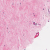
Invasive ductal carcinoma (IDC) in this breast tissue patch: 0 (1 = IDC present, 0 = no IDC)